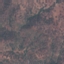
Label: HerbaceousVegetation